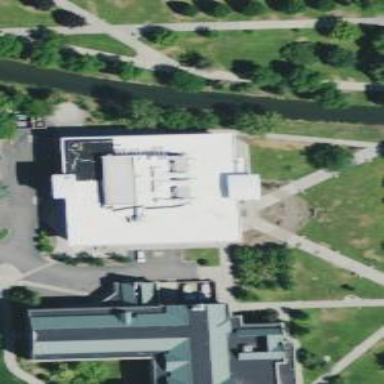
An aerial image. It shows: Public building.